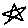
Label: star